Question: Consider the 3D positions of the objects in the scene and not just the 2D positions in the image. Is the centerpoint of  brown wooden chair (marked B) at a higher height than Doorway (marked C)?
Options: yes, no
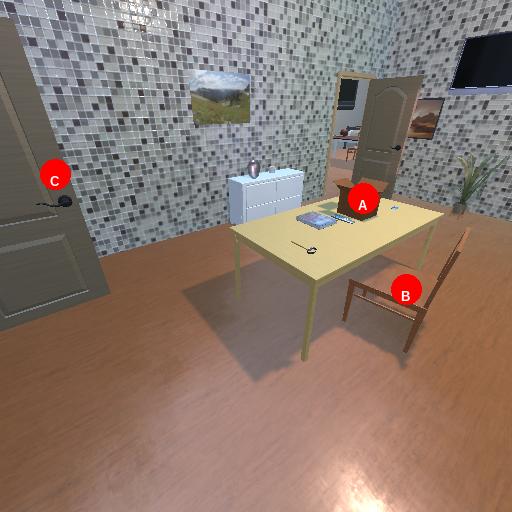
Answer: yes